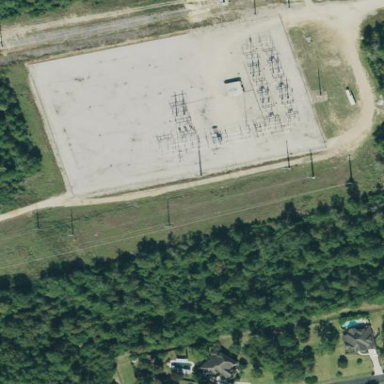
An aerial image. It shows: Fenced power substation at the transmission level.